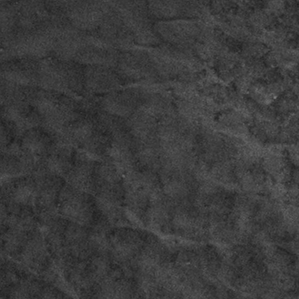
Label: frost